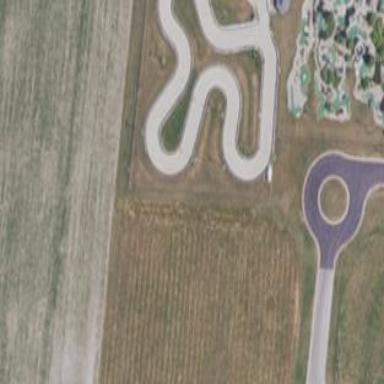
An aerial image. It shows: Karting raceway for sports activities.